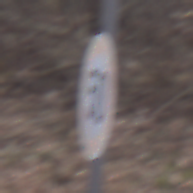
Verkehrszeichen: Geschwindigkeit50
Umgebung: Outdoor, Nature
Tageszeit: Midday
Wetter: Overcast
Licht: Natural
Jahreszeit: Autumn
Kontrast: LowContrast